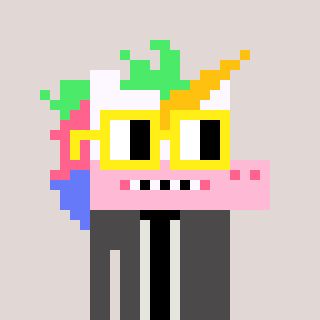
a pixel art character with square yellow glasses, a unicorn-shaped head and a grayscale-colored body on a warm background